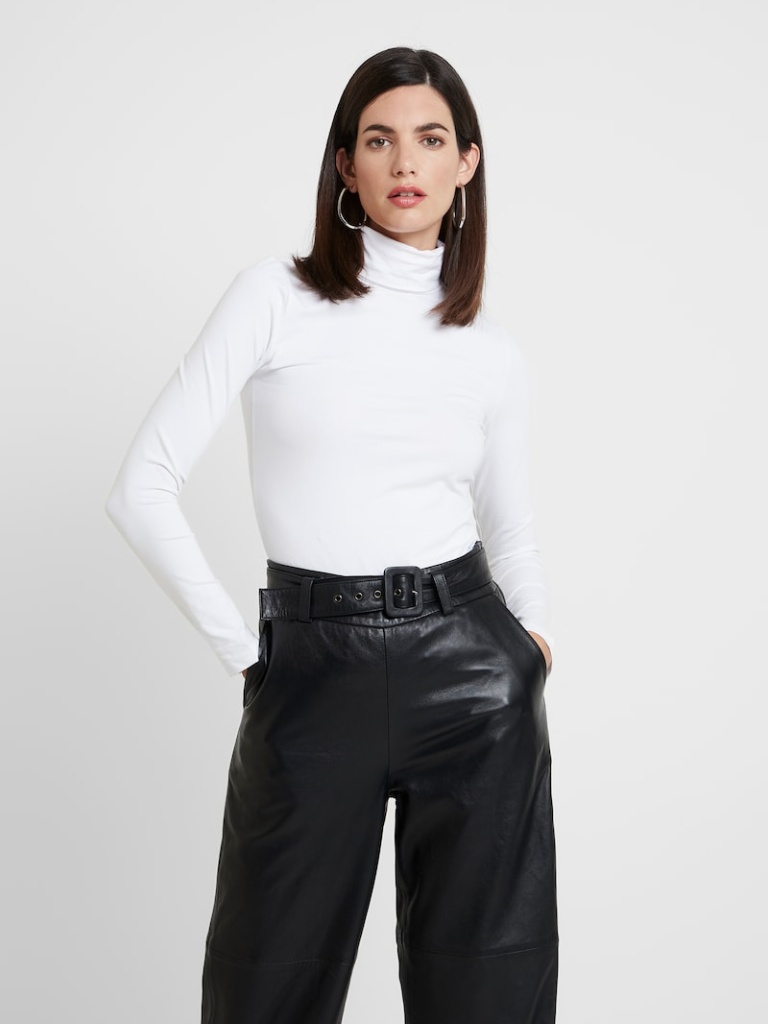
knit tight a long-sleeved with the sleeves down hip length Fully Tucked in turtleneck turtleneck